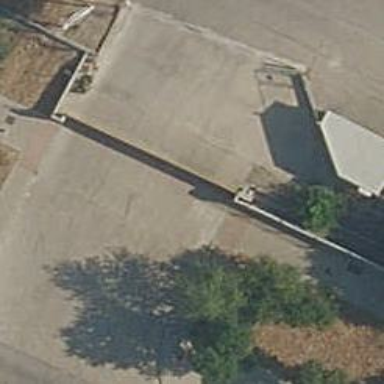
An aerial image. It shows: Gate.